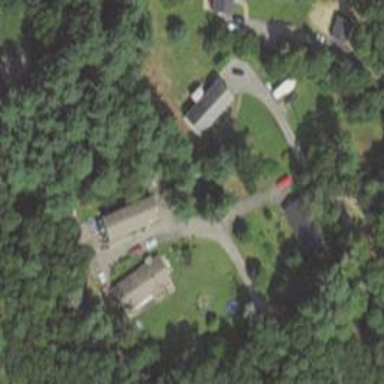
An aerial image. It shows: Driveway leading to service road.